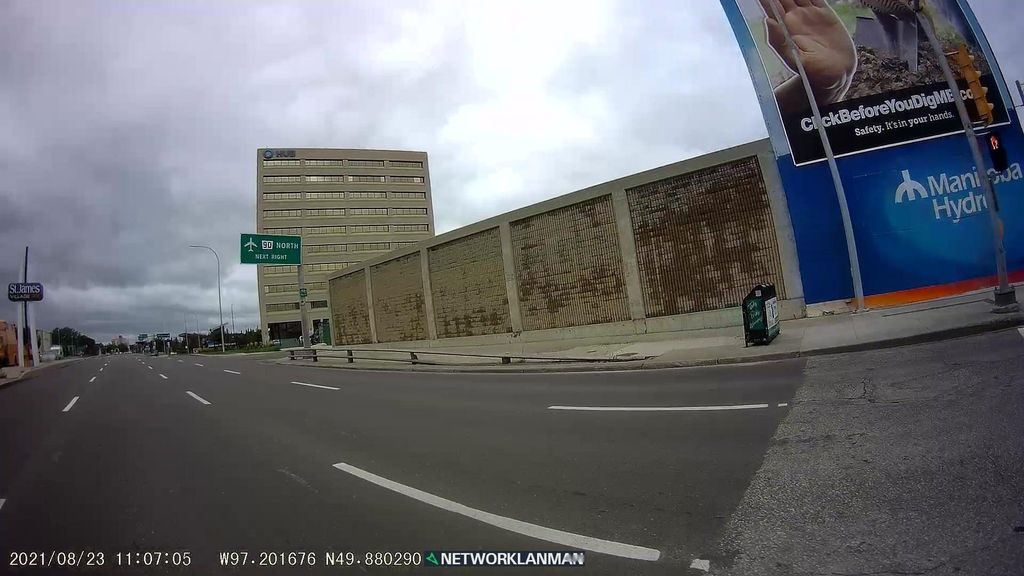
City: winnipeg